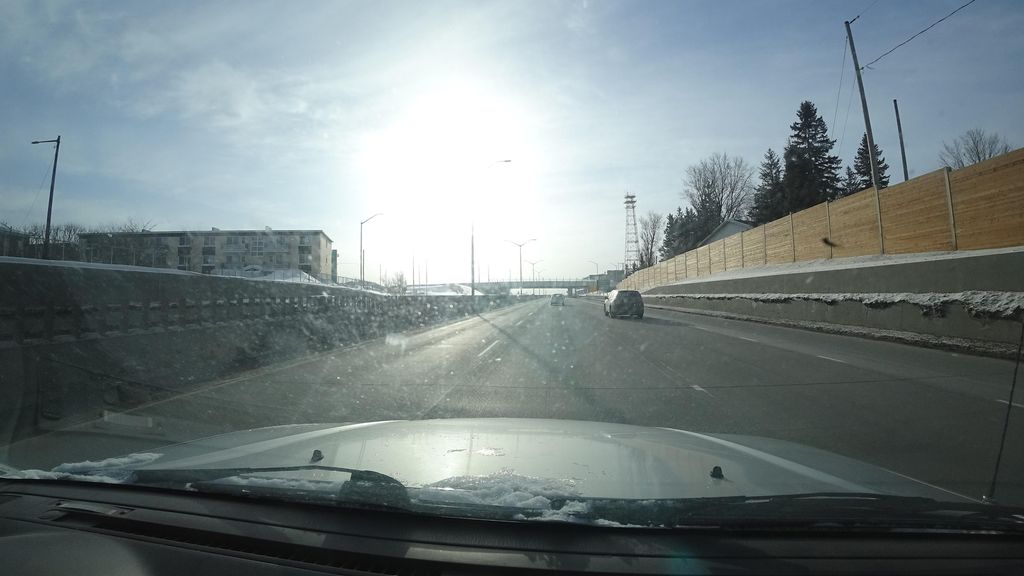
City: quebec_city